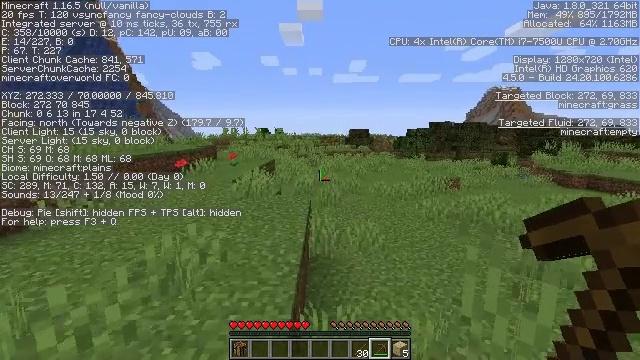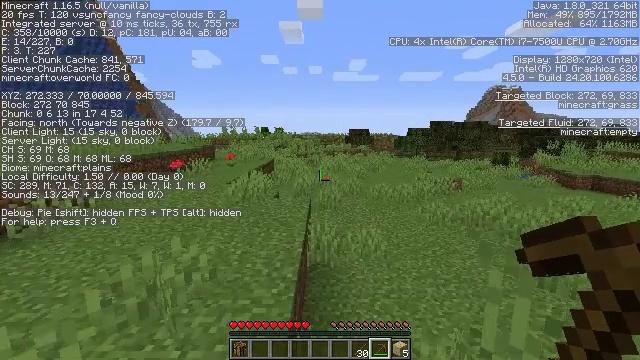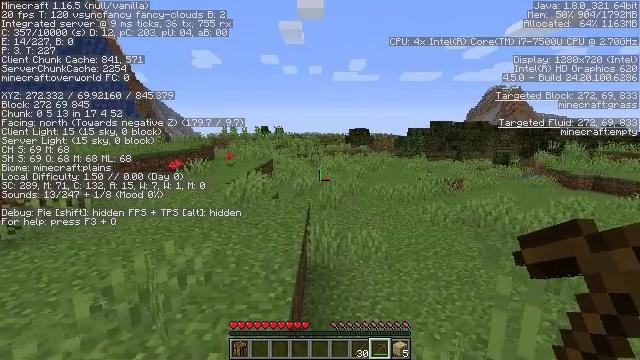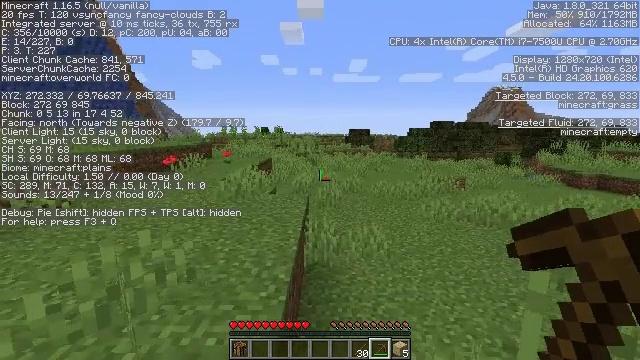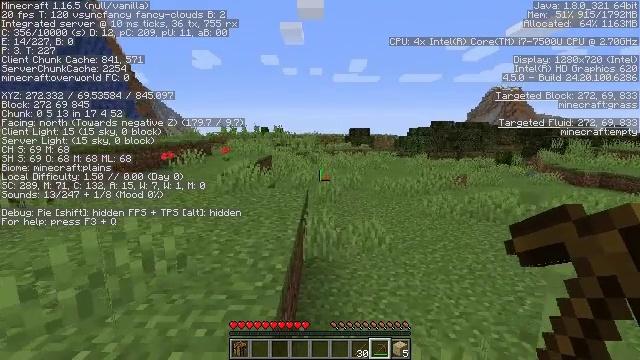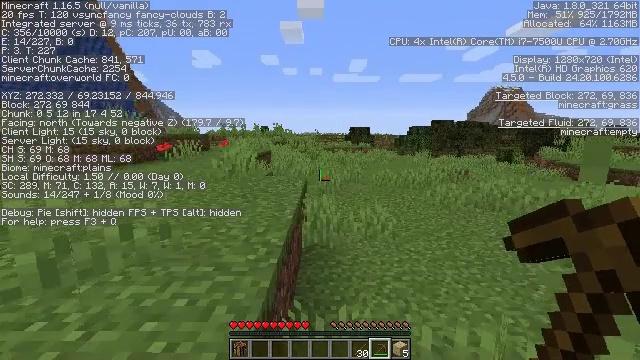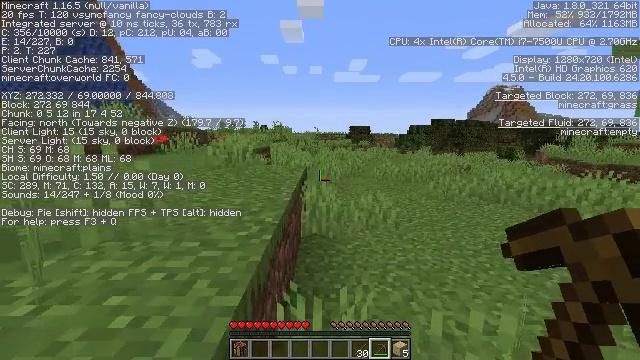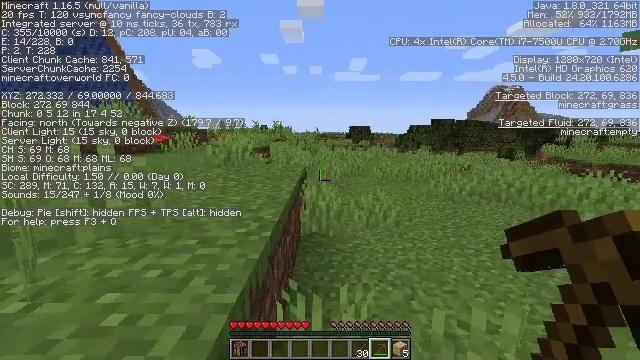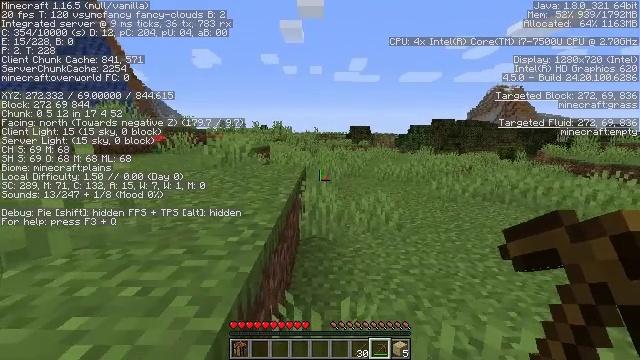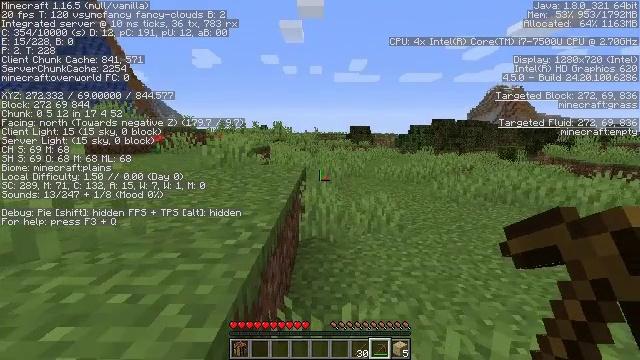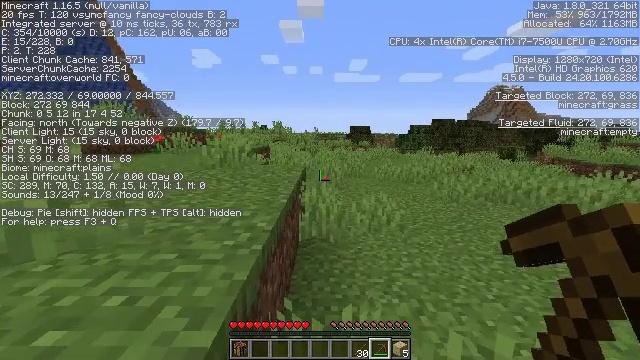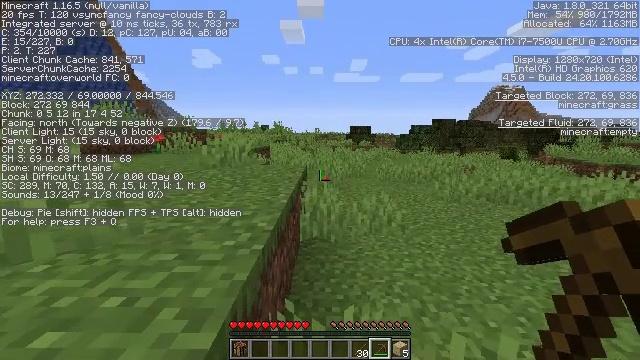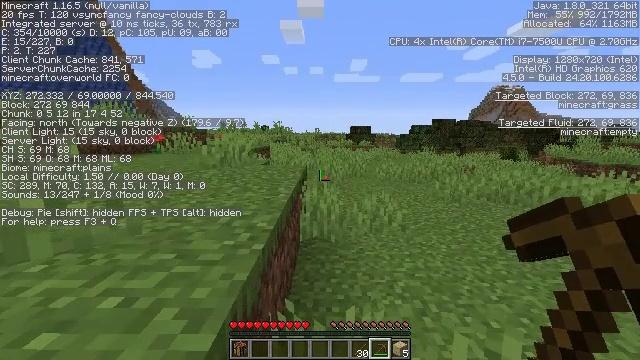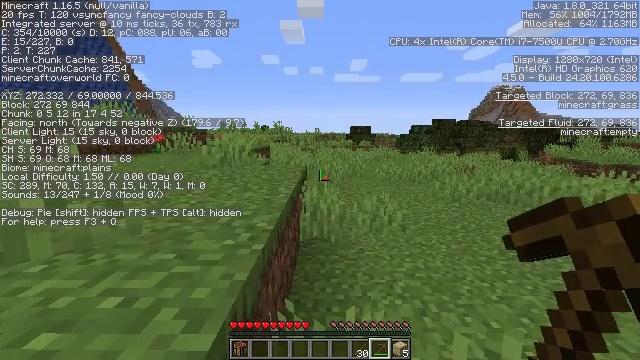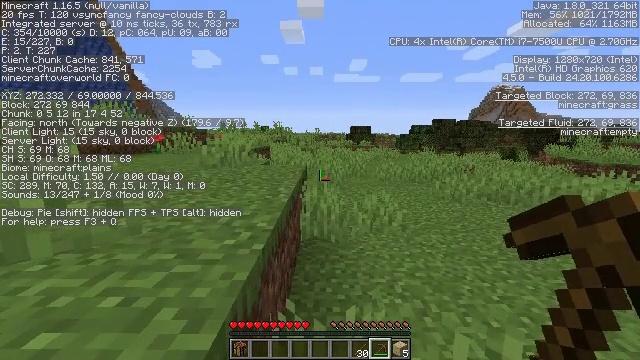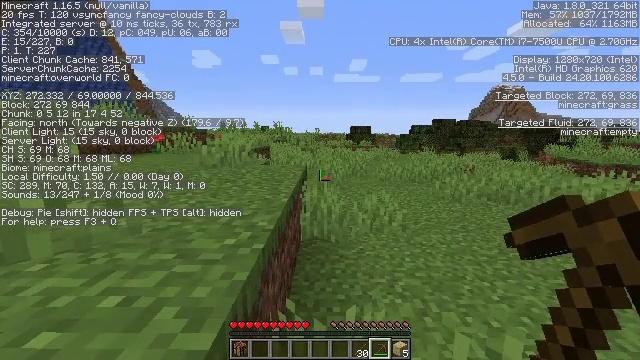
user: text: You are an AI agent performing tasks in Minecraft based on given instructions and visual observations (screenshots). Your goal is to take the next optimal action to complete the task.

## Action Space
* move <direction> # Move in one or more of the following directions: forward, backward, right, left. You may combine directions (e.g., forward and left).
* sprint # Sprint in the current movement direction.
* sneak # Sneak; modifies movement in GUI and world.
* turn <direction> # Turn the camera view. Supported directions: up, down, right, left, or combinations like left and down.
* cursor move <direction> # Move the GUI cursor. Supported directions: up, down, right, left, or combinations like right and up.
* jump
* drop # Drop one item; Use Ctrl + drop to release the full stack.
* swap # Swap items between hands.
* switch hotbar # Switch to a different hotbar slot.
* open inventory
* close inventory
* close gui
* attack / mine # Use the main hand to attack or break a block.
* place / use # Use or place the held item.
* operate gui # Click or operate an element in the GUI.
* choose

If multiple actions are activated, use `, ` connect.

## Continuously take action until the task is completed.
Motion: motion action
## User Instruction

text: Gather grass block for landscaping.
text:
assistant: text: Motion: move forward
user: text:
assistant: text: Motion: move forward
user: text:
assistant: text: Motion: move forward
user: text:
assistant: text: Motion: move forward
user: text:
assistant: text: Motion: move forward
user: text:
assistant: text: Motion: no_op
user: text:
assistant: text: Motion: no_op
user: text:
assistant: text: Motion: no_op
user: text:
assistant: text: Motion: no_op
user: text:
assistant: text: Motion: no_op
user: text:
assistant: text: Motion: no_op
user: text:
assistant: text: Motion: no_op
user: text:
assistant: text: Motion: no_op
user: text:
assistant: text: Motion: no_op
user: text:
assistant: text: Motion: no_op
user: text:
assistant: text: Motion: no_op
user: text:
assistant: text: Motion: no_op
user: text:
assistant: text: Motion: no_op
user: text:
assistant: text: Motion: no_op
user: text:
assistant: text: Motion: no_op
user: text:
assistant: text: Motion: move forward
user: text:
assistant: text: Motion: move forward
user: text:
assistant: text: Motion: move forward
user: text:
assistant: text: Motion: move forward
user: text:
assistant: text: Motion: move forward
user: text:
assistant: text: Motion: move forward
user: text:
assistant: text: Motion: move forward
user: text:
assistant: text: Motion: move forward
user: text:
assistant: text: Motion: no_op
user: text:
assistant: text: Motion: no_op